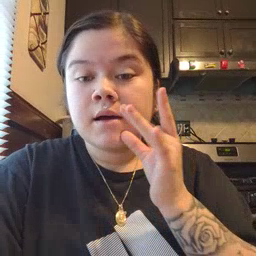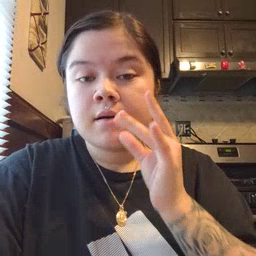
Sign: snack